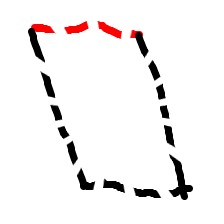
Shape: parallelogram